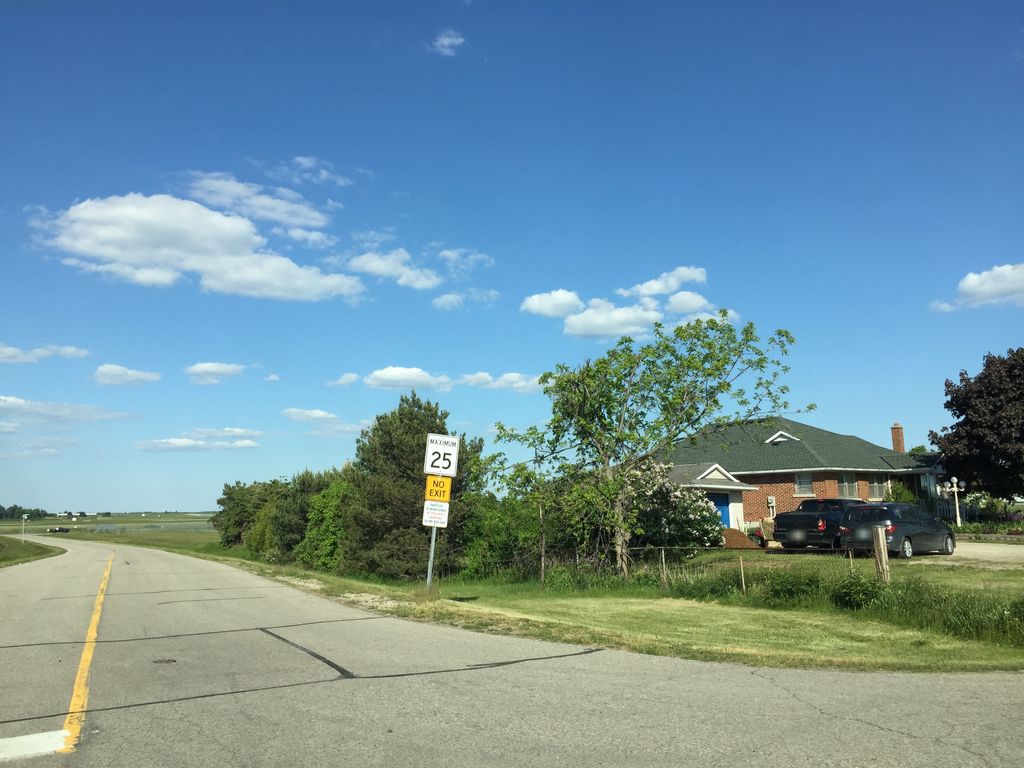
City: kitchener-waterloo